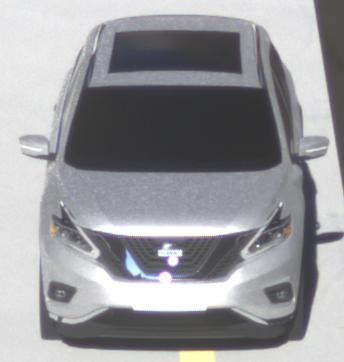
Make: Nissan
Model: Murano
Detailed model: Gen. 3 Z52
Model produced from: 2015
Doors: 5
Color: white
Road condition: dry road
Daytime: midday
Contrast: high contrast